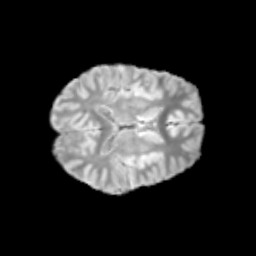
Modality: T2w
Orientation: axial
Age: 12
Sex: male
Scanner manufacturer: siemens
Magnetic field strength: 3 T
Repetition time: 3.8 s
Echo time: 0.07 s